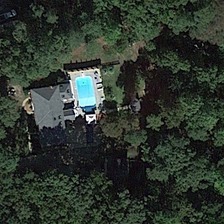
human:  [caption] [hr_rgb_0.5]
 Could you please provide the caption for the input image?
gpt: a building with a swimming pool is surrounded by many green trees .

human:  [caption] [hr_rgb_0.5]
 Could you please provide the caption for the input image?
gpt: a building with a swimming pool is surrounded by many green trees .

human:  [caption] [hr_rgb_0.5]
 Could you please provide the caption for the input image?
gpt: a building with a swimming pool is surrounded by many green trees .

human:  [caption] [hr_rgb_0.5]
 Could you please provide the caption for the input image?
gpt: a building with a swimming pool is surrounded by many green trees .

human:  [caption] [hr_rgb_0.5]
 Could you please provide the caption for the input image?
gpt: a building with a swimming pool is surrounded by many green trees .